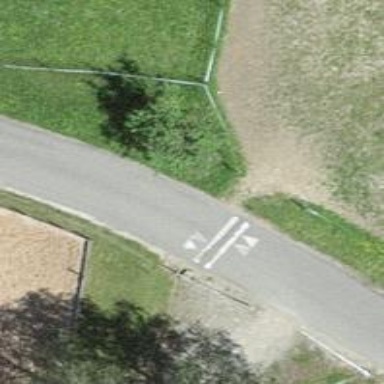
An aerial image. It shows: Bump for traffic calming.